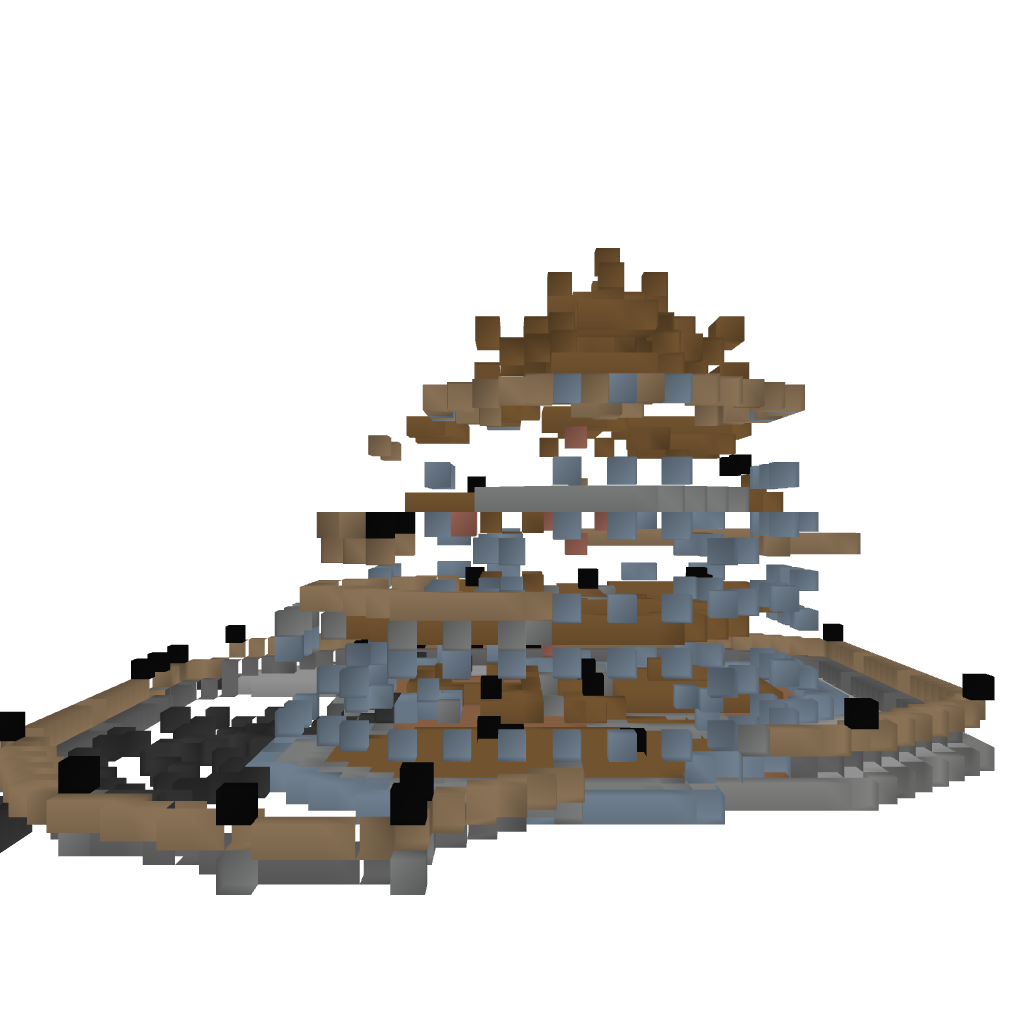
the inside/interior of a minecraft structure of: floating glass city